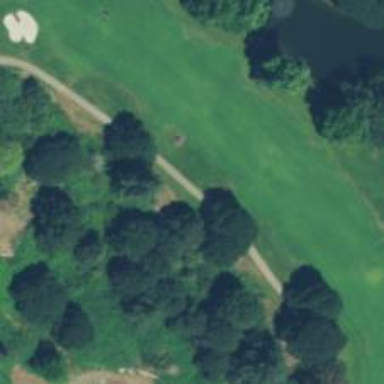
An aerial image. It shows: Path for both roads and golfers.